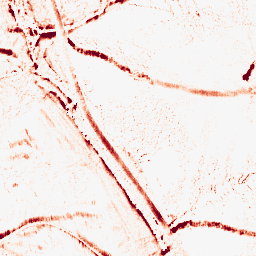
Category: morphological
Decomposition family: morphological_ellipse
Decomposition parameters: operation: opening
width: 10
height: 5
Upsampling method: sinc_blackman
Upsampling parameters: scale: 2
kernel_size: 8
Upsampling scale: 2